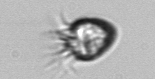
Label: Ciliophora